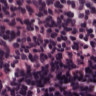
Metastatic tissue present: no